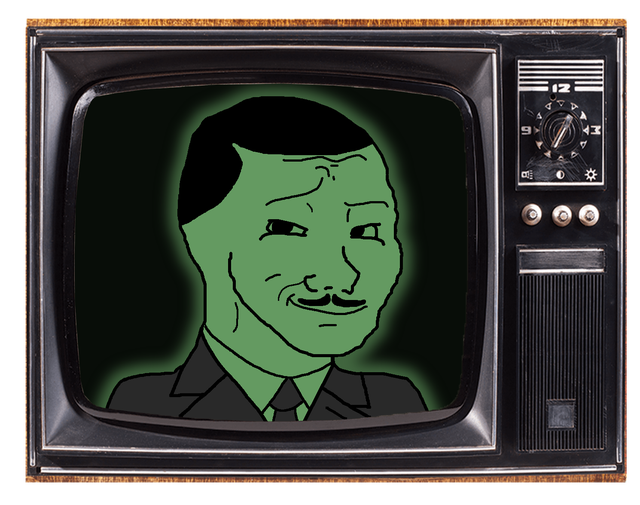
Label: 5_Wojak_with_Background